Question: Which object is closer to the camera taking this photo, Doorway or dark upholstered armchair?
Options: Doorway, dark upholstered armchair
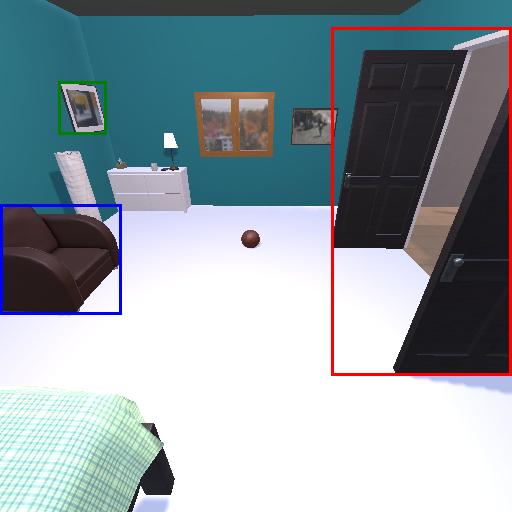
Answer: Doorway